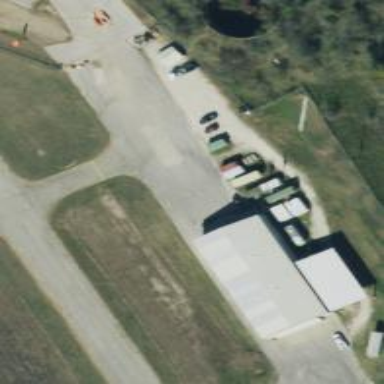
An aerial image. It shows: Image of taxiway at airport.